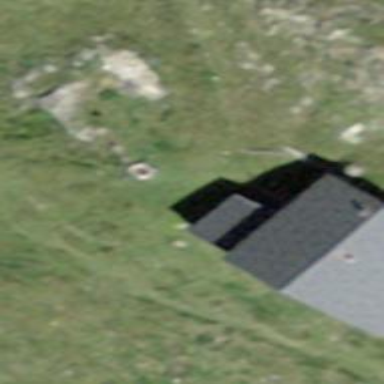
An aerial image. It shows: Hut.